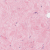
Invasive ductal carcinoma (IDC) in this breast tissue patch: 0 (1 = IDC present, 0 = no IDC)